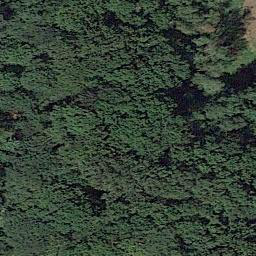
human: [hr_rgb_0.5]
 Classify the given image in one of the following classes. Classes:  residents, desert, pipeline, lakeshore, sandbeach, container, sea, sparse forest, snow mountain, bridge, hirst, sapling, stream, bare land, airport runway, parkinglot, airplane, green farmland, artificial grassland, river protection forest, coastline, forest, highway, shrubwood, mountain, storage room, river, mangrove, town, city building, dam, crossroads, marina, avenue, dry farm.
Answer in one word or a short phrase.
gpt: forest